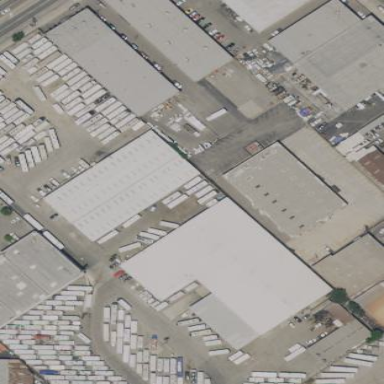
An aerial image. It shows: Industrial building.